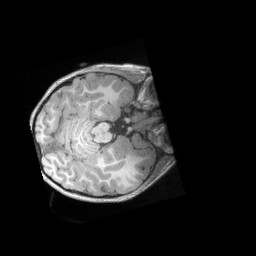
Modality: T1w
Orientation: axial
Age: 4
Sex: female
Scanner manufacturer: siemens
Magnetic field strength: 3 T
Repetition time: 2.53 s
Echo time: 0.00164 s